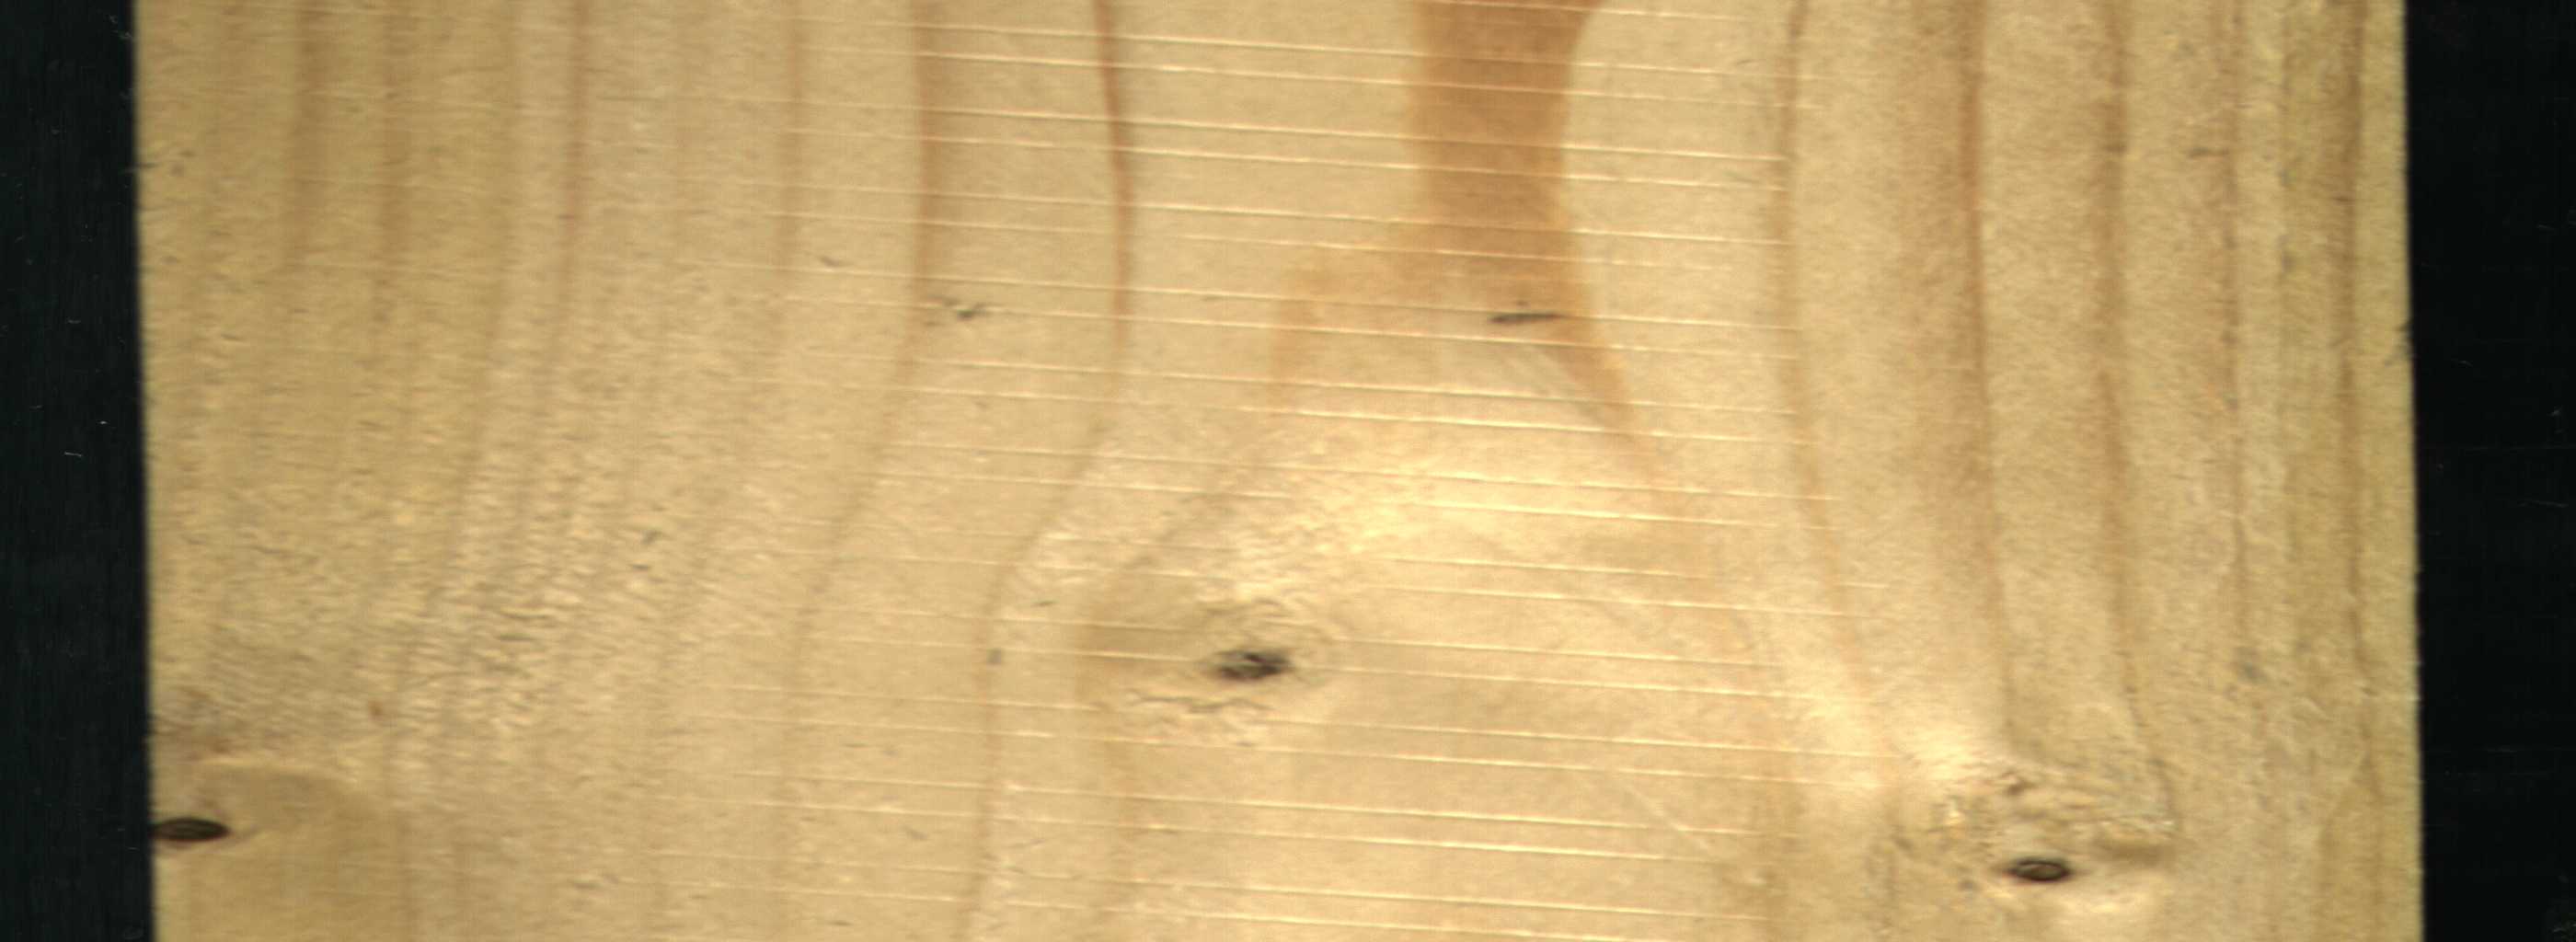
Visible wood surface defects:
Dead_Knot
Dead_Knot
Live_Knot